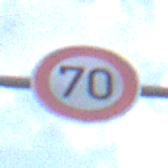
Verkehrszeichen: Geschwindigkeit70
Umgebung: Outdoor, Nature
Tageszeit: SunriseSunset
Wetter: PartlyCloudy
Licht: Natural
Jahreszeit: NotSpecified
Kontrast: LowContrast